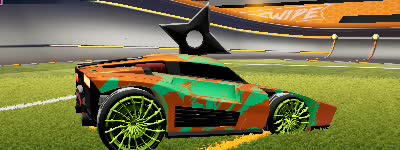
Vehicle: breakout